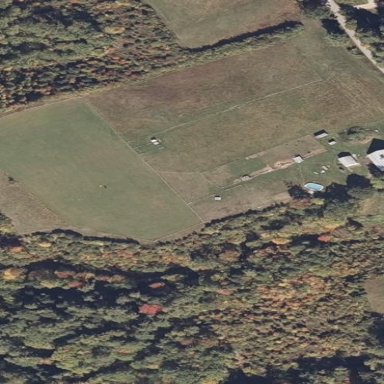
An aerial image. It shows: Pasture used as meadow.